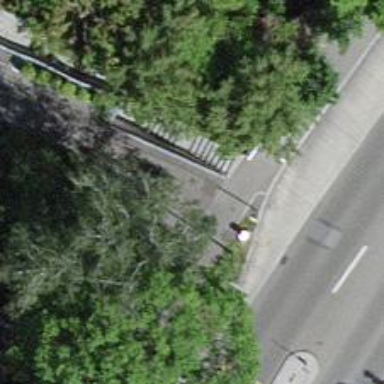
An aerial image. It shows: Cycle barrier.